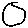
Label: circle